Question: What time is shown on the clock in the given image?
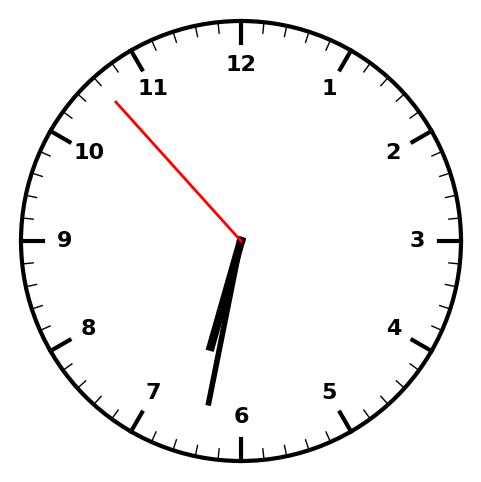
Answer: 06:31:53